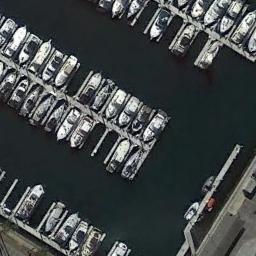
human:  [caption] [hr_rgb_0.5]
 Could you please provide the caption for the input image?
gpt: Many yachts are neatly moored on the sea side of the harbor, And there are still empty spaces .

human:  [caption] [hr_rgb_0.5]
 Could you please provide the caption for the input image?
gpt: The harbor has lots of neatly docked boats and the color of the waters is dark green .

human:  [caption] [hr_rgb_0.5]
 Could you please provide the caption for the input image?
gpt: There are many ships in the harbor .

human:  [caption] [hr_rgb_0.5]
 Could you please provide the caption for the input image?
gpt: Only a few boats stopped in the upper left corner of the harbor .

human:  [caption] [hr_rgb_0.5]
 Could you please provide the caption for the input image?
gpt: There are many ships at the harbor .